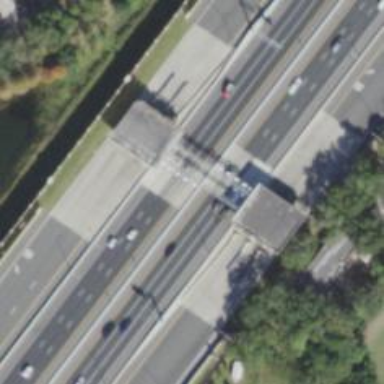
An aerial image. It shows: Toll gantry on the road.